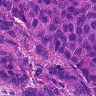
Metastatic tissue present: yes